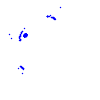
Particle: pion